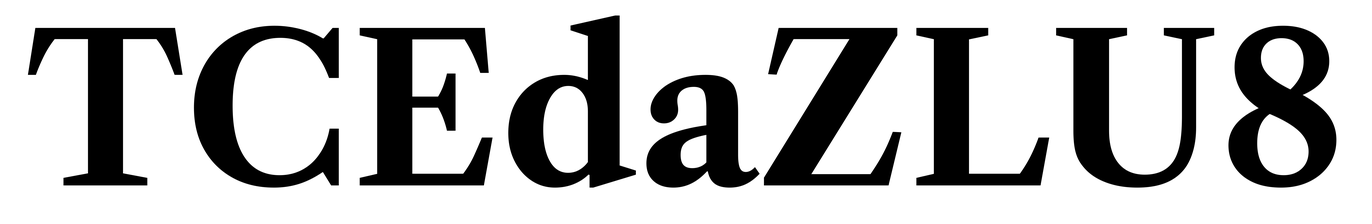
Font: LibreCaslonText_Bold